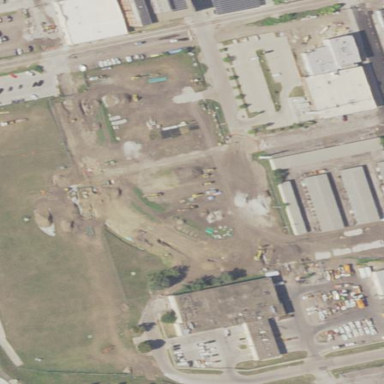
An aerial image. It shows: Brownfield site.